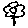
Label: flower